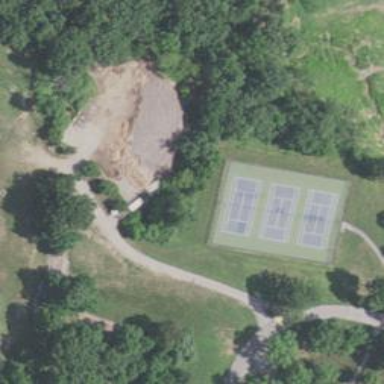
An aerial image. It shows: Tennis court in leisure pitch.